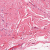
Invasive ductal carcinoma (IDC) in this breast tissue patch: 0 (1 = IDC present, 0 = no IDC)